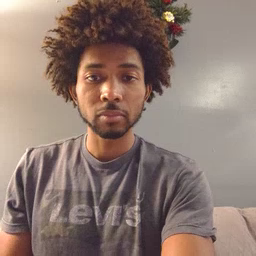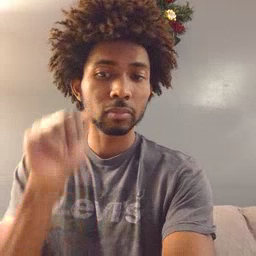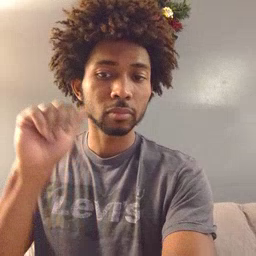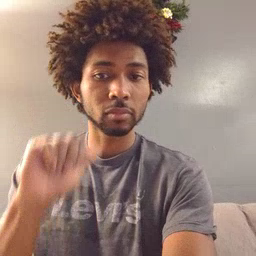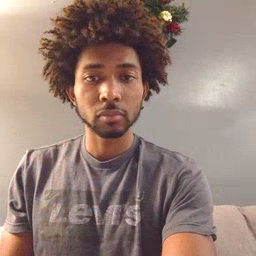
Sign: aunt